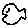
Label: fish